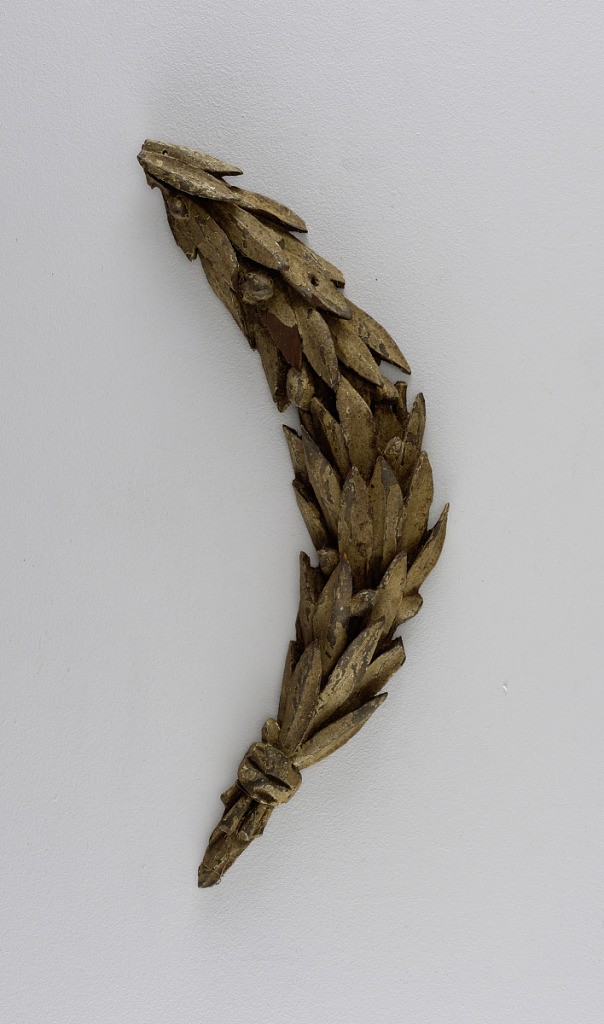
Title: swag
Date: late 18th–early 19th century
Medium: wood, painted
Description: Swags of laurel ???